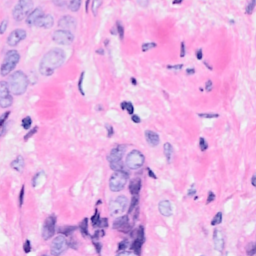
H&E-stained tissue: Breast